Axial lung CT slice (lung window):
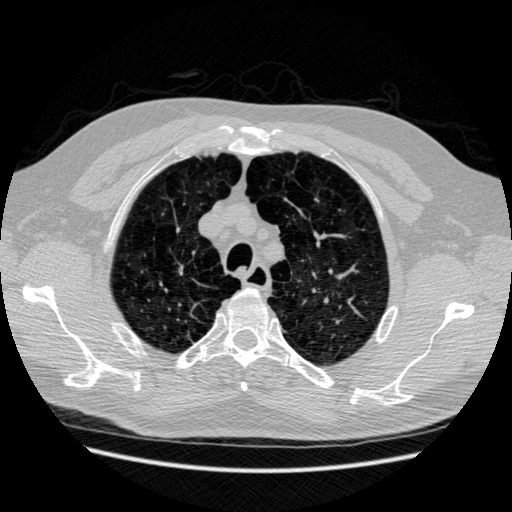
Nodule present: no